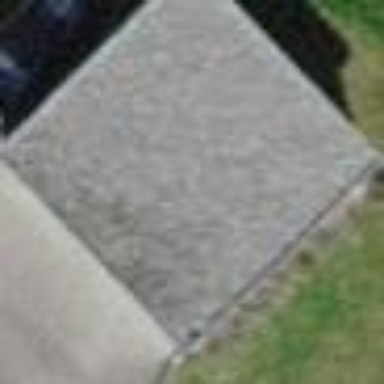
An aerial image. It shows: Garage.